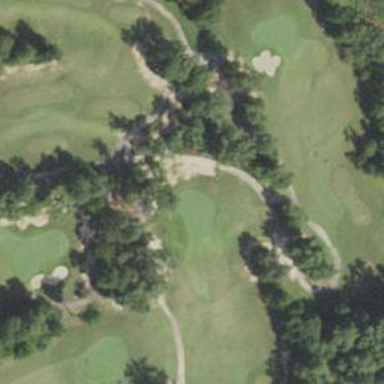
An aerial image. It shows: Golf cartpath that is also road path.